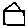
Label: house